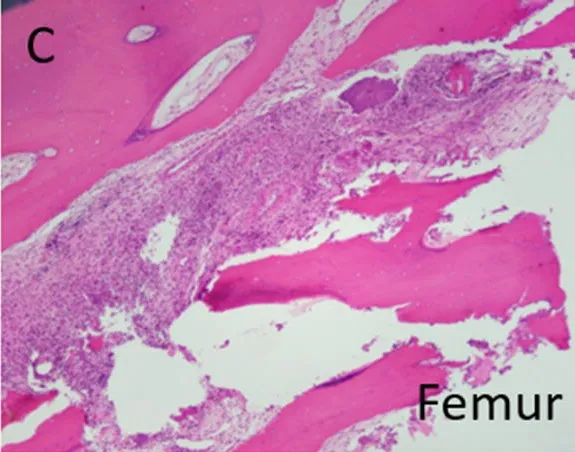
Staining of Specimens. Histopathologic features of the T9 biopsy and intraoperative femur stabilization specimens, indicated in lower right corners. C; The tumor can be seen infiltrating normal bone architecture, HE x40.
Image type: pathology (h&e)